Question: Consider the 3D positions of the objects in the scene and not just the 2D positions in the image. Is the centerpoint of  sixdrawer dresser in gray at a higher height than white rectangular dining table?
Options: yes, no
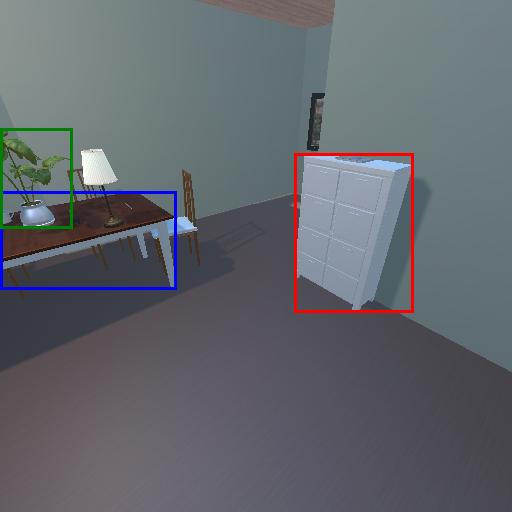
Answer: yes